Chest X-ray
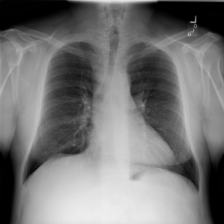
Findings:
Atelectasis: negative
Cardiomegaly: negative
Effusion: negative
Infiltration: negative
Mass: positive
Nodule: negative
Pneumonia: negative
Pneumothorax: negative
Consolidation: negative
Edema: negative
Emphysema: negative
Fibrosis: negative
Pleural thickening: negative
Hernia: negative